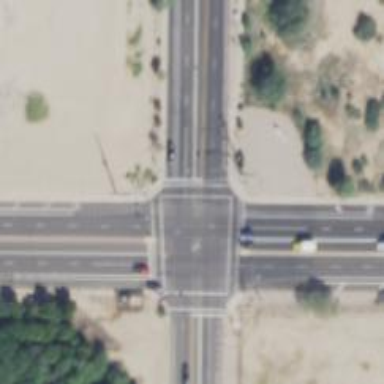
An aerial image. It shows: Solid stop line on the road.